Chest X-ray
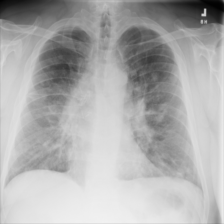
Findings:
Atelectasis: negative
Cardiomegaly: negative
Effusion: negative
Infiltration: negative
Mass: negative
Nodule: negative
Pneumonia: negative
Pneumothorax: negative
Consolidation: negative
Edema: negative
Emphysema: negative
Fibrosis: negative
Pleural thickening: negative
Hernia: negative